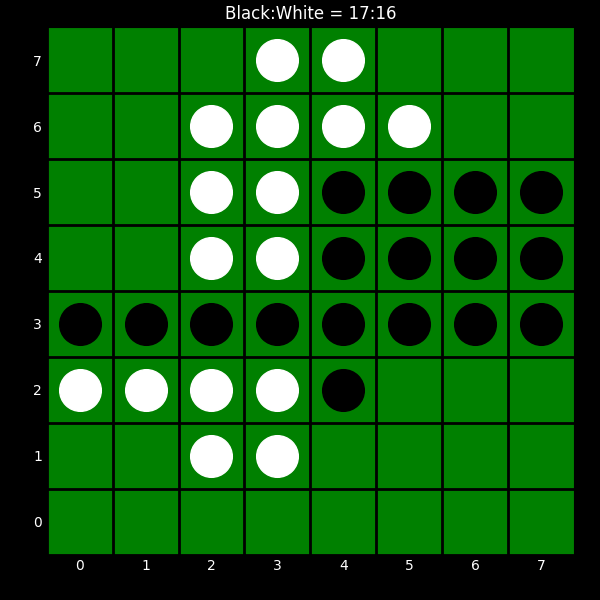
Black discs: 17
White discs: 16